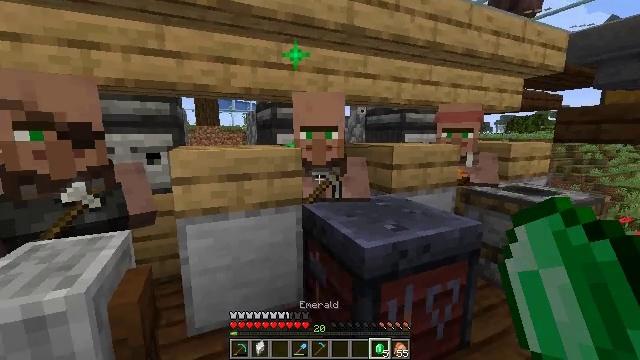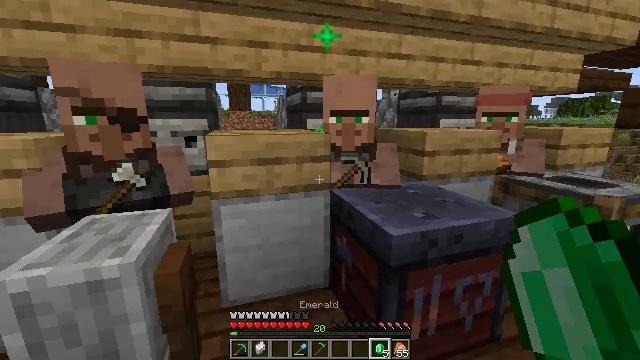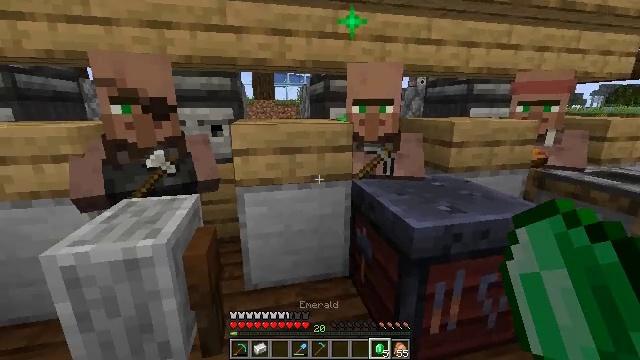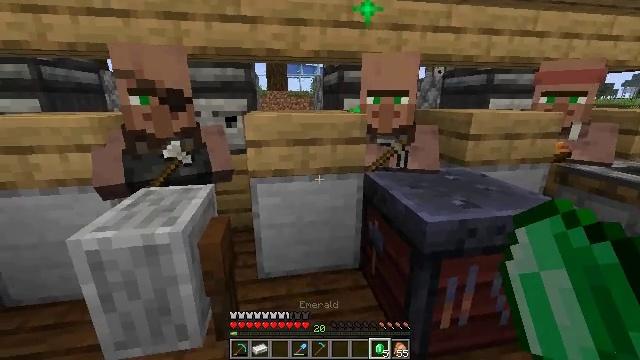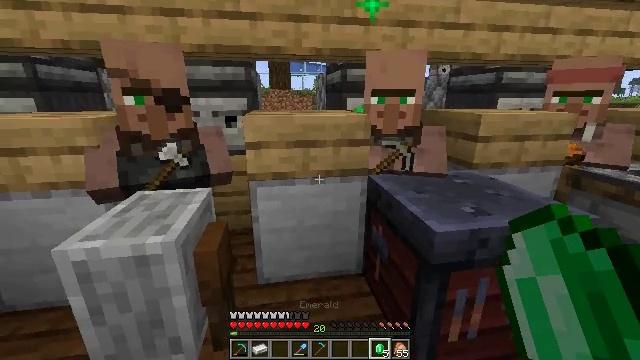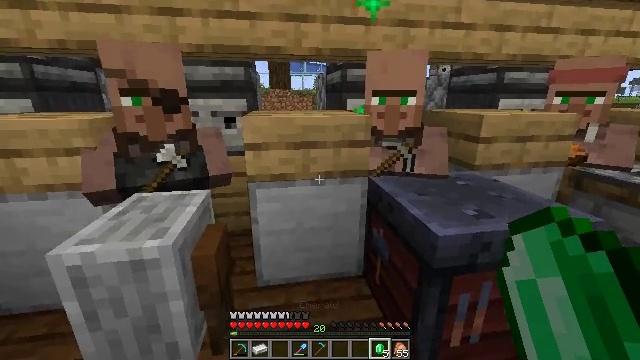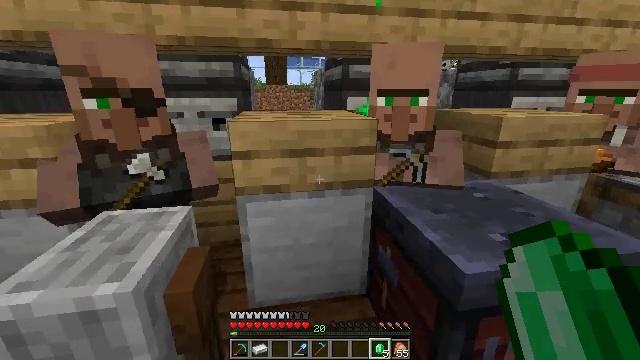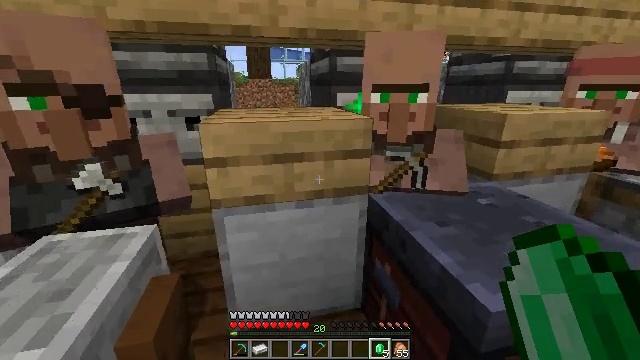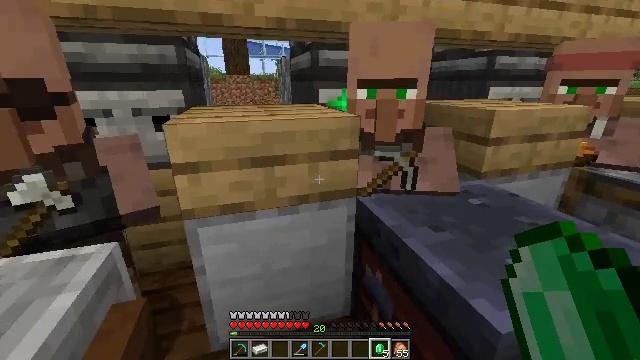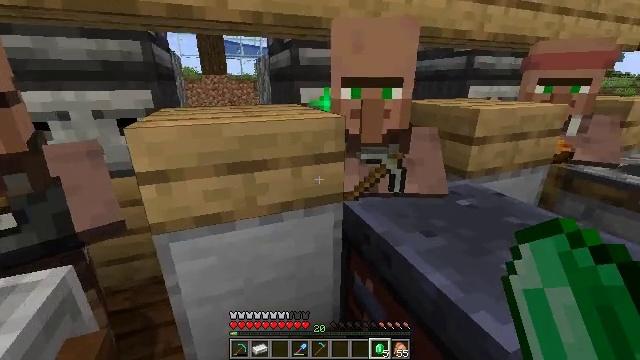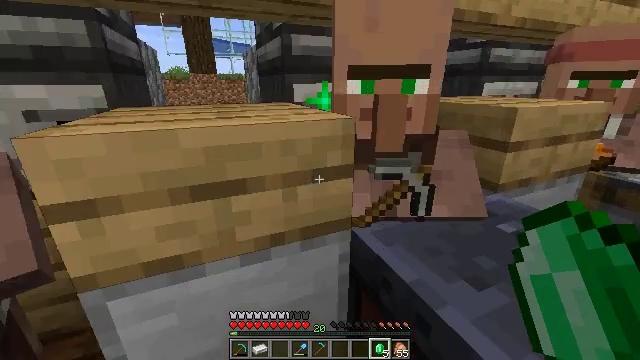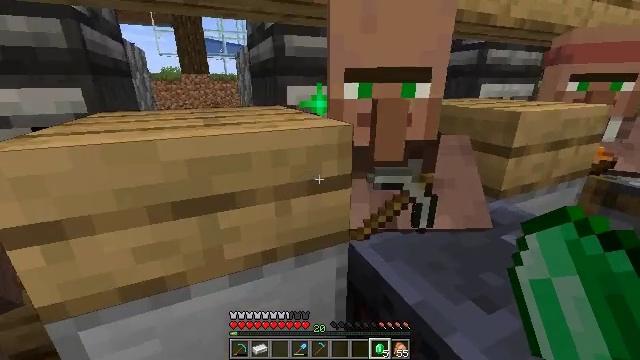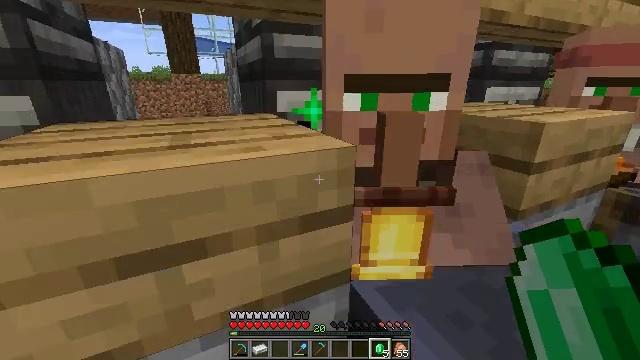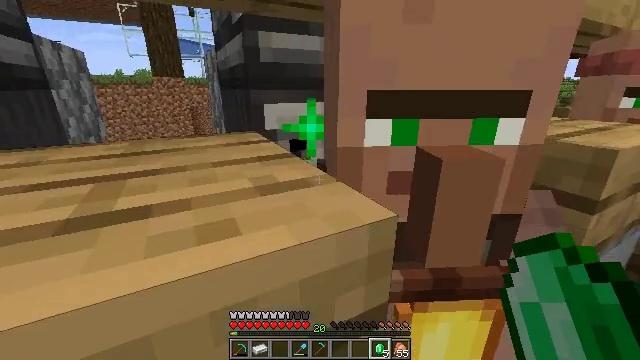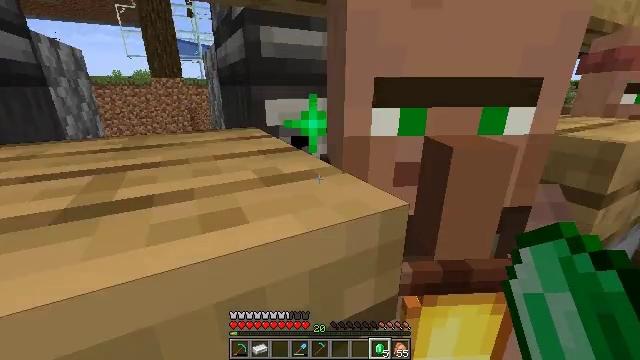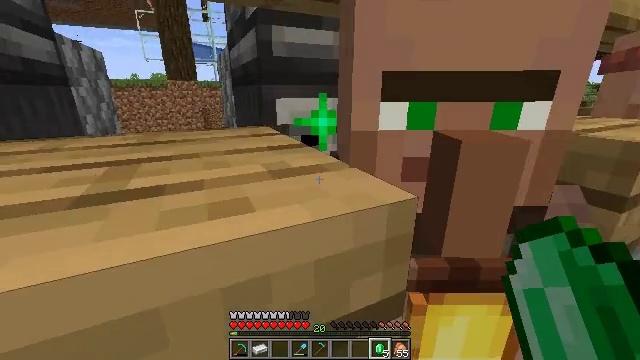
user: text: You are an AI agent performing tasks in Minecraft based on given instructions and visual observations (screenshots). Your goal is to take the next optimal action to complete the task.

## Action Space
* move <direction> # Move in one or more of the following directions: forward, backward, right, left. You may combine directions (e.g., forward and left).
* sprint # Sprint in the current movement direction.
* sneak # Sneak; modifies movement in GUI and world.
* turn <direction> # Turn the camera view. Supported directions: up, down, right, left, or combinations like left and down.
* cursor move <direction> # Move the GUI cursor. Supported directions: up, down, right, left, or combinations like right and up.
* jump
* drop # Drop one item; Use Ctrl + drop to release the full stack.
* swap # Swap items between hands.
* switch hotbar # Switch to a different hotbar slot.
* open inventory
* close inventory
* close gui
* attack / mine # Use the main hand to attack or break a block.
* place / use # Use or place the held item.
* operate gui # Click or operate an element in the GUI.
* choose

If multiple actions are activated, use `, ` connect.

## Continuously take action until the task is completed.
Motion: motion action
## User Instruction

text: Craft chainmail leggings.
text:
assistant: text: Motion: turn left and down
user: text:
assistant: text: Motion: turn left and down
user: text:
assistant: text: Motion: turn left and down
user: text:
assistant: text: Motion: move forward
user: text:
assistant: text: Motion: move forward
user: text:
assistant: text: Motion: move forward
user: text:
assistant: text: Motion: move forward, turn right and down
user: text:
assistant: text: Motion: move forward, turn right
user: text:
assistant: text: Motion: move forward, turn right
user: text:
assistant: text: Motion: move forward, turn right
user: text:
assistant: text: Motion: move forward, turn right
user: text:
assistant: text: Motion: move forward, turn right
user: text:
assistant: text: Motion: move forward, turn right
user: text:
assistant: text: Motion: move forward
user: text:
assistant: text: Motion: turn left
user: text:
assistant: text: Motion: turn left
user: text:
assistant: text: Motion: turn left
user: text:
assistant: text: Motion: turn left
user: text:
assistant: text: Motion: turn left and up
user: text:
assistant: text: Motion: turn left and up
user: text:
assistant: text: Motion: turn left
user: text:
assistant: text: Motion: no_op
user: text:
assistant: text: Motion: move left
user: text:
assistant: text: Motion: move left
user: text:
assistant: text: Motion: move left
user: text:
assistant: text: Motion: move left, turn right
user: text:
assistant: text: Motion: move left, turn right
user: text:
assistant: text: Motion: move left, turn right
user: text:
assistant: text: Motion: move forward and move left, turn right and down
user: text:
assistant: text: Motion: move forward and move left, turn right and down